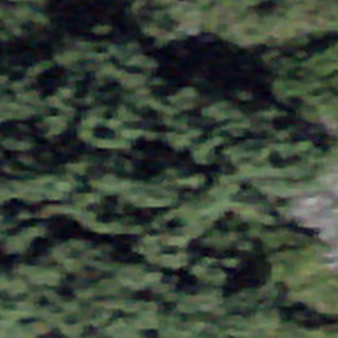
Label: other